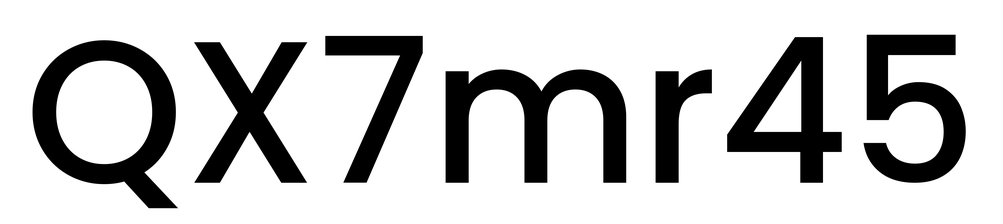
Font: Poppins-Medium